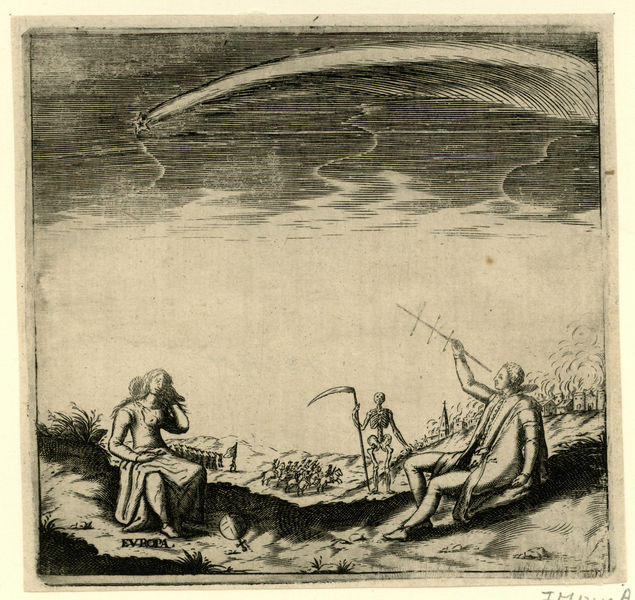
Titel: Allegorie op de verschijning van een komeet in november 1618
Standort: Amsterdam
Institution: Rijksmuseum
Schlagwörter: church, men, people, soldiers, white, black, dress, sitting, woman, yellow, feather, smoke, man, sky, hill, mountain, mountains, houses, death, grass, light, allegory, battle, pen, writing, falling, breast, flag, person, city, instrument, ink, buildings, ground, engraving, war, horse, fire, flames, scythe, skeleton, star, danger, europe, despair, spear, shooting, politics, science, comet, astronomy, europa, sickle, falling star, marching, observing, scientist, ax, shooting star, commet, skeletron, feathure, evropa, erope